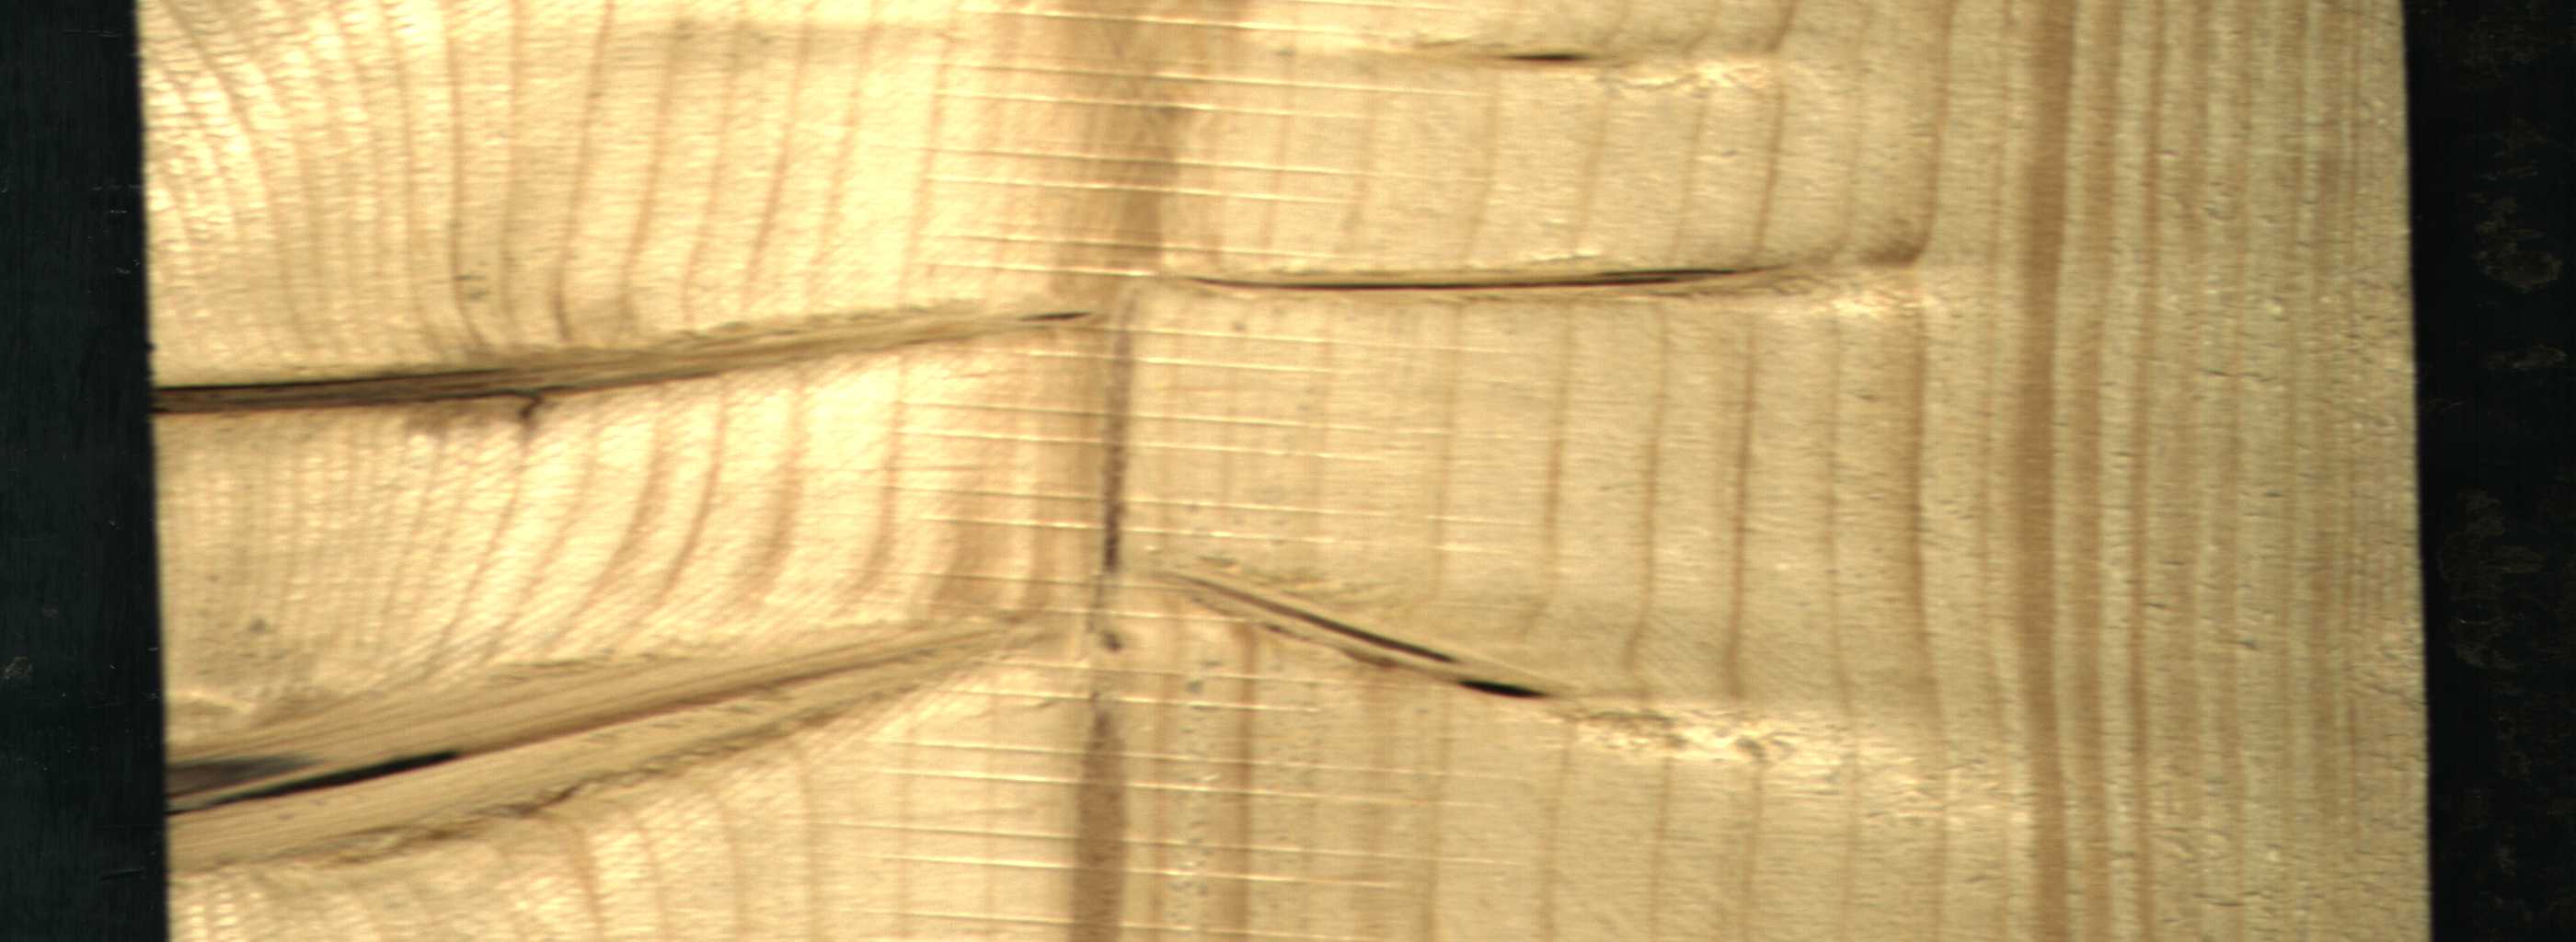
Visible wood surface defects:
Marrow
Quartzity
Dead_Knot
Dead_Knot
Dead_Knot
Dead_Knot
Dead_Knot
Dead_Knot